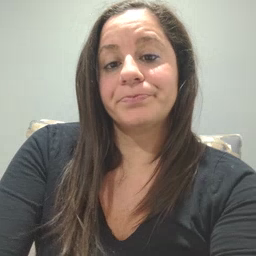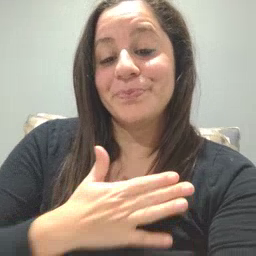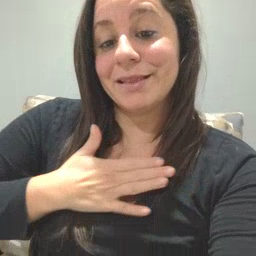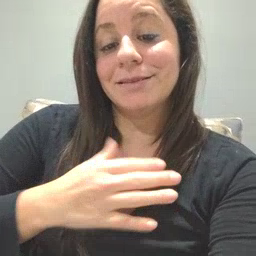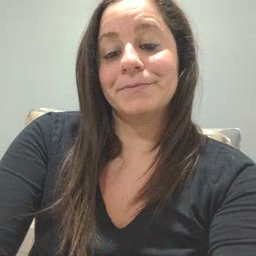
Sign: please